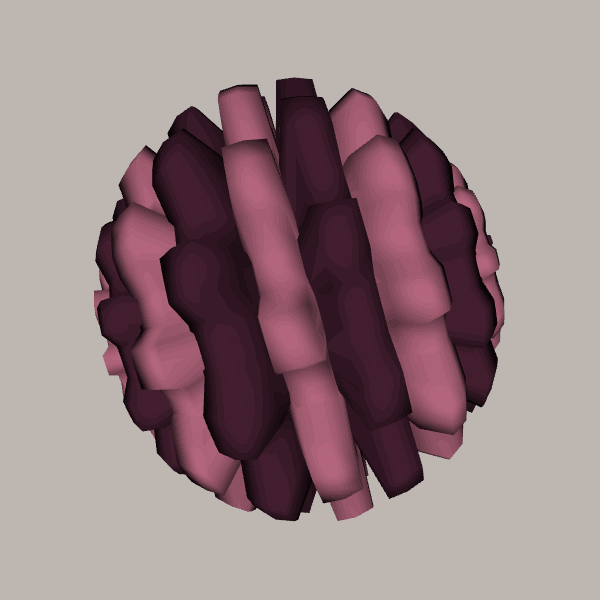
Background: light